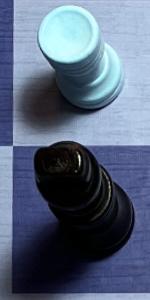
Label: King_Black